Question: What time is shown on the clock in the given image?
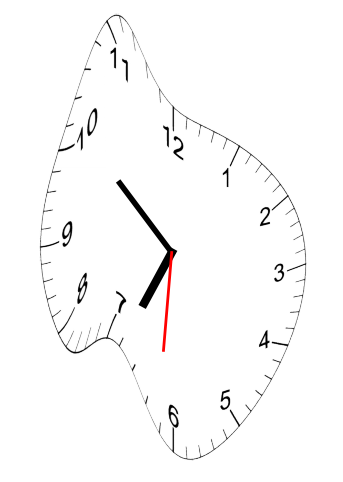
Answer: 06:51:31